Interaction volume radius: 5 \u00c5
Interaction volume height: 30 \u00c5
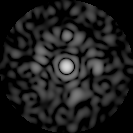
Disorder parameter: 0.8501